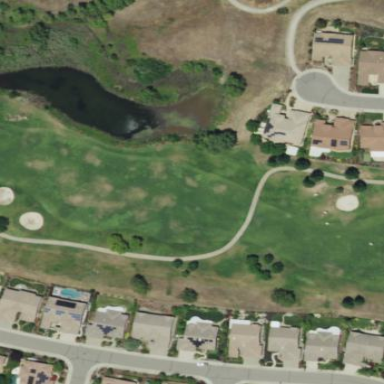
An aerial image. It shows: Golf fairway surrounded by grass.